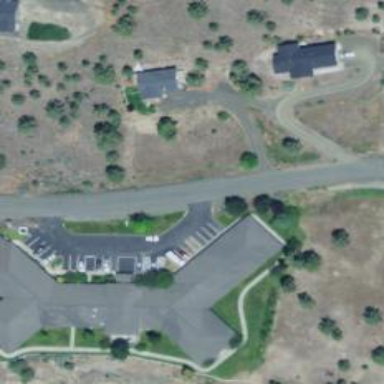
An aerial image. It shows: Nursing home building.